Field crop: maize
Growth stage: 1
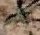
Species: atriplex